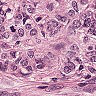
Metastatic tissue present: yes